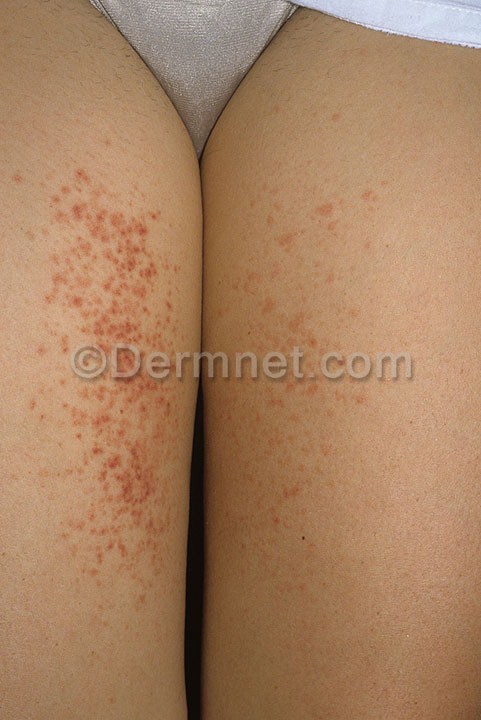
Disease: Light Diseases and Disorders of Pigmentation